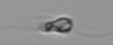
Label: flagellate